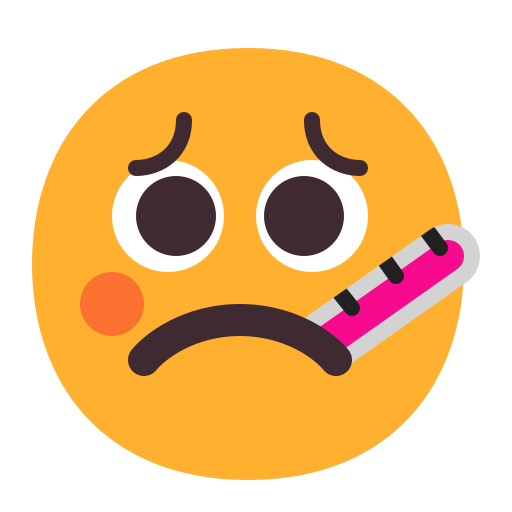
face with thermometer flat